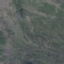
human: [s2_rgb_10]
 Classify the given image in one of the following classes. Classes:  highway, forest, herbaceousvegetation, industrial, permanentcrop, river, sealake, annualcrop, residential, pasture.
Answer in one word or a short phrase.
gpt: HerbaceousVegetation